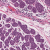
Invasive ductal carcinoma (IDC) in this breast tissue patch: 0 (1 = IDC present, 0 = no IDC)